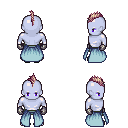
a pixel art fantasy rpg character, male body template, dark elf, purple skin, overskirt, teal pants, white blonde mohawk hairstyle, metal gloves, gray slippers, four views (front, back, left, right), 2x2 character sprite sheet, small pixel art, hard edges, no anti-aliasing